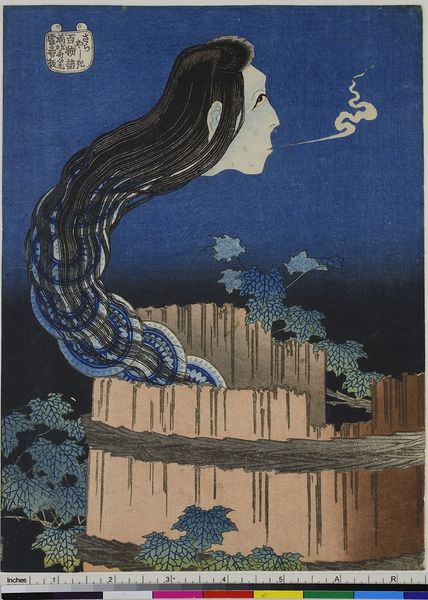
Titel: Der Tellergeist Okiku steigt aus einem Brunnen, aus der Serie: 100 Erzählungen
Künstler: Katsushika Hokusai
Standort: Hamburg
Institution: Museum für Kunst und Gewerbe Hamburg
Schlagwörter: teller, brunnen, holzschnitt, magd, platte, druckgraphik, druckgrafik, gespenst, zeit, farbholzschnitt, geist, sagen, edo, reproduktionen, druckerzeugnisse, märchen, tellergeist, geistergeschichte, okiku, dienstmädchen